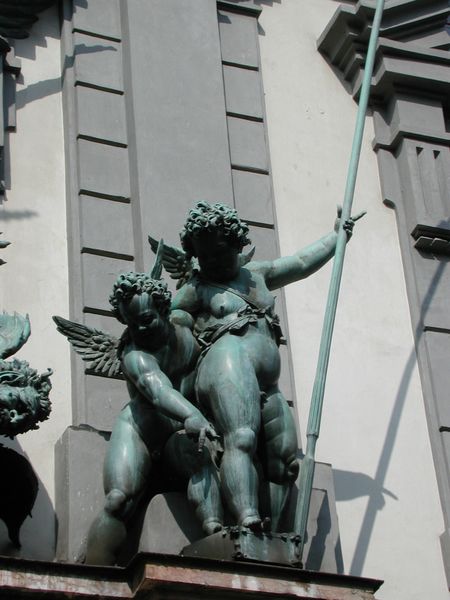
Titel: Hl. Michael als Sieger über Luzifer
Künstler: Hans Reichle
Standort: Augsburg, Zeughaus (EU - D - B)
Schlagwörter: flügel, hand, körper, nackt, schatten, brust, fenster, finger, grau, weiss, gebäude, haus, wand, arme, gesicht, stehen, stein, figur, locken, engel, statue, beine, fassade, zwei, stab, mauer, lanze, zeigefinger, detail, metall, gesenkt, bauch, bronze, knie, zeigen, foto, fugen, fries, sims, sandstein, stange, putten, putti, ädikula, fahnenstange, first, fasade, patina, kopg, grünspan, figer, #